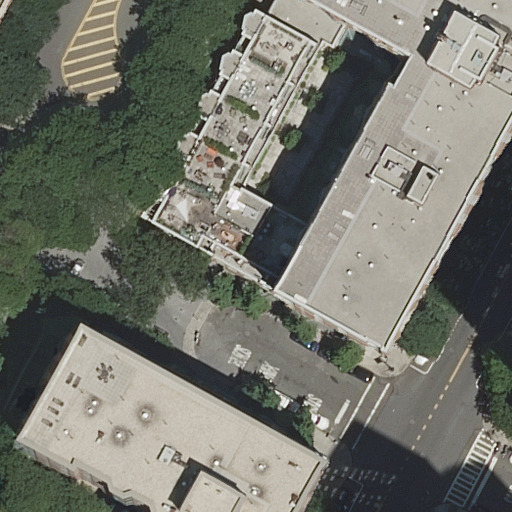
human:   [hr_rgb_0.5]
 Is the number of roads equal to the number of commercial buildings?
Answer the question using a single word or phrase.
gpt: no

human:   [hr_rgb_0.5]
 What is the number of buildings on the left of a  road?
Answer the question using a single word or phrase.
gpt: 2

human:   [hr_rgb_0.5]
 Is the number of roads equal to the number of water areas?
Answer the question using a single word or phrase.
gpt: no

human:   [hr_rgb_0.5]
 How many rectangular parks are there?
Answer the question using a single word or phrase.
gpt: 0

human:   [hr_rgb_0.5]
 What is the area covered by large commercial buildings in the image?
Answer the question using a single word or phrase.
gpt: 0m2

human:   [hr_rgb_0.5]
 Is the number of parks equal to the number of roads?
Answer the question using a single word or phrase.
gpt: no

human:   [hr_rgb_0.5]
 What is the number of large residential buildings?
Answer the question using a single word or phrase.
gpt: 3

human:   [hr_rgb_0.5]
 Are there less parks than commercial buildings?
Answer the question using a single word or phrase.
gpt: no

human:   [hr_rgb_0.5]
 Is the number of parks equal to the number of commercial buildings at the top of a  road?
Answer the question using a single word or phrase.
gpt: no

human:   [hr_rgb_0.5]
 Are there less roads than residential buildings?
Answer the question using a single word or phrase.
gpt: no

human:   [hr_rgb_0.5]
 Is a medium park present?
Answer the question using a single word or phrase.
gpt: no

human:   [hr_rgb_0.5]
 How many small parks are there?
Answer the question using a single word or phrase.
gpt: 0

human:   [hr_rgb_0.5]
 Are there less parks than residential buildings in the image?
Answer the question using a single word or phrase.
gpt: yes

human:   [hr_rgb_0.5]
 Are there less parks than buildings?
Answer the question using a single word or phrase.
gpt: yes

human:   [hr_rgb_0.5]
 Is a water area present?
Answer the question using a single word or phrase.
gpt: no

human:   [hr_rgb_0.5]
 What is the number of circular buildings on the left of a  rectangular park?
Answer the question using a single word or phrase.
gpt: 0

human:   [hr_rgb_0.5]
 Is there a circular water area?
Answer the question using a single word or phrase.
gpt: no

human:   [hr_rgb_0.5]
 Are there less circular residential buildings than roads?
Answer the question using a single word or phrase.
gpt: yes

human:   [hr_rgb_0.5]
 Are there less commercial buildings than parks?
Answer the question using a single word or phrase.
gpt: yes

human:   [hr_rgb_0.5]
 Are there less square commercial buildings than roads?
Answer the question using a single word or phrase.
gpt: yes

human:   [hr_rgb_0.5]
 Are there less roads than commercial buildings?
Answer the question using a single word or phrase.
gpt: no

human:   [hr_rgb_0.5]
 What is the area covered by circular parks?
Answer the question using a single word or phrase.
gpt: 0m2

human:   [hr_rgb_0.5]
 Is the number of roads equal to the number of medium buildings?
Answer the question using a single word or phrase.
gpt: no

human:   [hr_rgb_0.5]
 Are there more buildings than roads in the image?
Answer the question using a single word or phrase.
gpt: no

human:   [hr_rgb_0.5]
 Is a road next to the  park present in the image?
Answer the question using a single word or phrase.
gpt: yes

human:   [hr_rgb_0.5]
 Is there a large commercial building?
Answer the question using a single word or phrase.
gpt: no

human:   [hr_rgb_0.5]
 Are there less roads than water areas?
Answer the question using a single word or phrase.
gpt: no

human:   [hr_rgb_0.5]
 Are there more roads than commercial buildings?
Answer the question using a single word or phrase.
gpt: yes

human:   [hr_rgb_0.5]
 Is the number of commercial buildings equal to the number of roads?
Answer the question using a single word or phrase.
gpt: no

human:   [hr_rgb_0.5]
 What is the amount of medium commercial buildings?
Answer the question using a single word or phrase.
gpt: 0

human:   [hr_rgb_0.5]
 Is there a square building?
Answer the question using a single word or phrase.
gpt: no

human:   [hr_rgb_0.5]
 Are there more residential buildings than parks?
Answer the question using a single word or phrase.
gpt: yes

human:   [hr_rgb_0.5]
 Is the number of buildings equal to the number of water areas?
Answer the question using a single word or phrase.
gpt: no

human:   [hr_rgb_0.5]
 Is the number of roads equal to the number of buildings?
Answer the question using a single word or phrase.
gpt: no

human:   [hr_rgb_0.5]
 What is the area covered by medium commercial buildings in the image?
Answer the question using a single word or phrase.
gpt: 0m2

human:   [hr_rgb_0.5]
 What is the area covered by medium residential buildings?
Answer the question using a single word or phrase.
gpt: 0m2